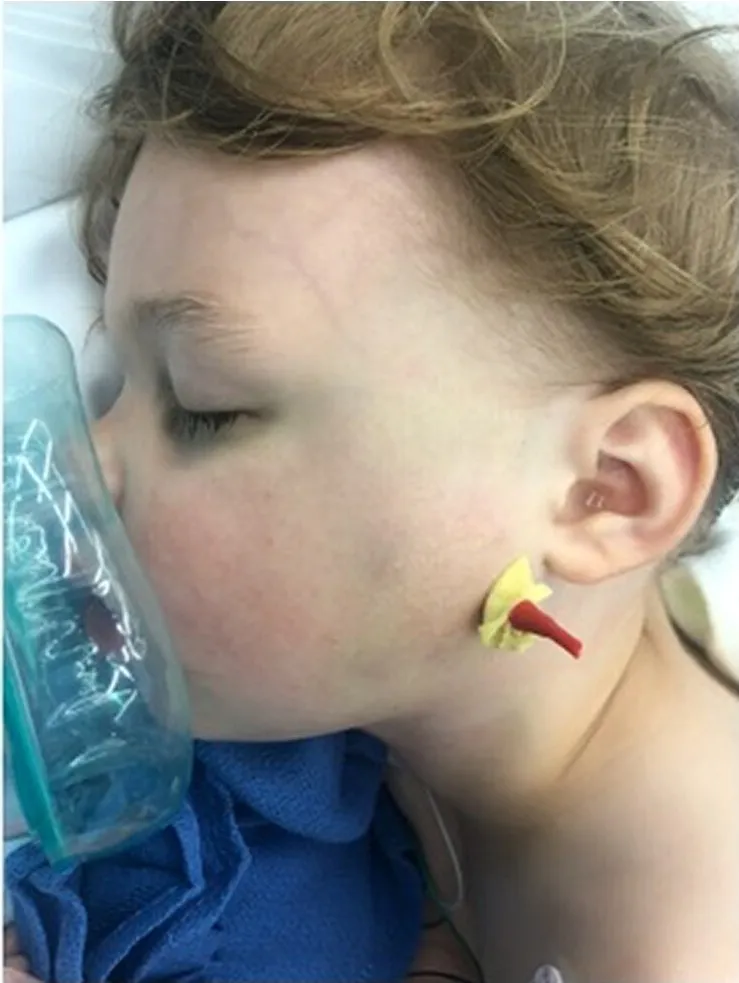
Clinical photograph intra-operatively showing the 2.8 mm threaded Steinman pin placed from left mandibular angle to right mandibular angle with a red rubber catheter with a xeroform dressing placed over the external portion of the pin for protection.
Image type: medical_photograph (skin_photograph)